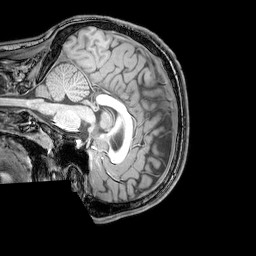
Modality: T1w
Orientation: sagittal
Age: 21
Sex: male
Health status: healthy
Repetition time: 0.081 s
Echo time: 0.037 s